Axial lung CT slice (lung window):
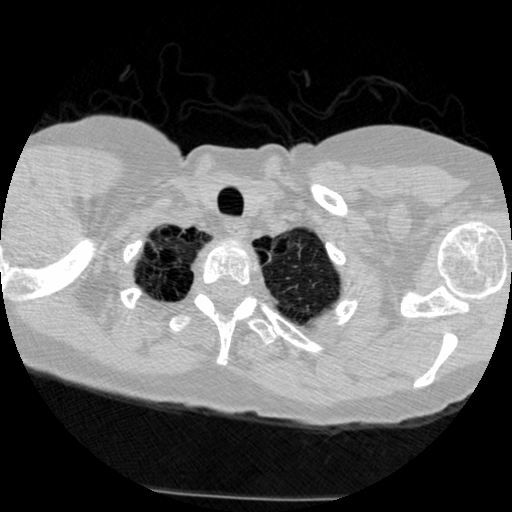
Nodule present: no